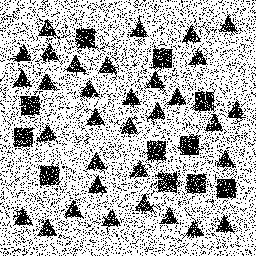
Squares: 11
Triangles: 33
Stars: 0
Total shapes: 44